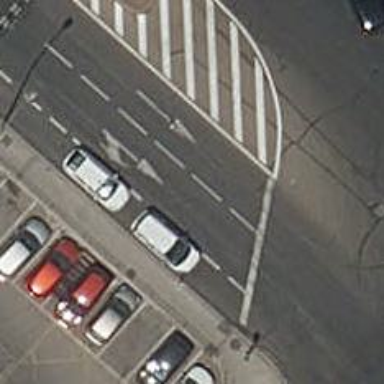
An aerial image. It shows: Taxi stand.